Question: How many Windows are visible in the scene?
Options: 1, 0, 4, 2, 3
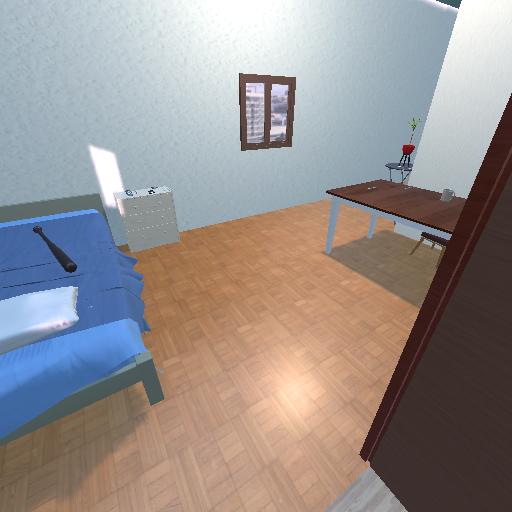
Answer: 1